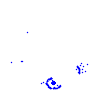
Particle: proton